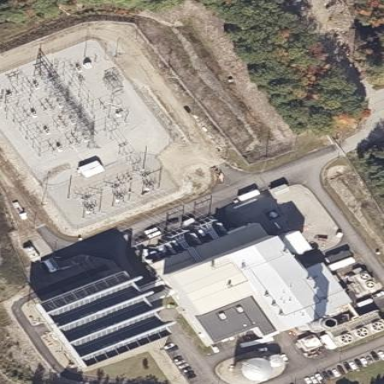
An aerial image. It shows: Outdoor distribution level power substation.